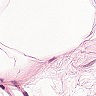
Metastatic tissue present: no